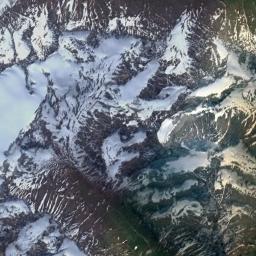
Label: snowberg